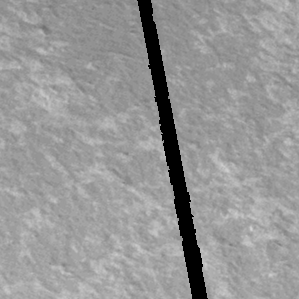
Label: frost